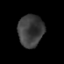
Tissue: prostate
Cell type: Epithelial cells
Senescence score: 0.2368
Nuclear area (px): 798
Mean DAPI intensity: 59.965